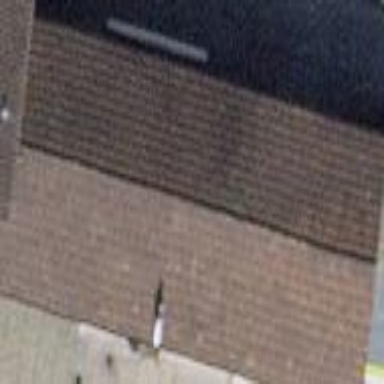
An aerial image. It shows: Building with tile roof.